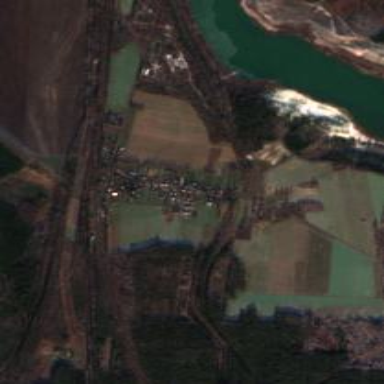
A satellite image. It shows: Village area.